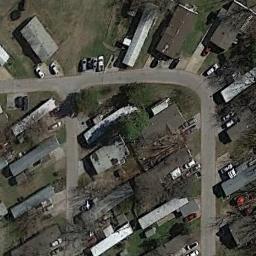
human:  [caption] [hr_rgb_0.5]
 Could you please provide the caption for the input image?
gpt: The mobile home park is on the grass next to the road .

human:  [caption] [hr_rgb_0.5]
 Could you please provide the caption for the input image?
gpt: Many buildings of different shapes and sizes are in mobile home parks .

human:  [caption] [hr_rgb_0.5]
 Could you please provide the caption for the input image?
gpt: Here are four rows of white mobile homes .

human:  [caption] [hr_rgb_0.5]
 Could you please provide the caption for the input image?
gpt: The mobile home park has some mobile homes of different sizes on the grass and some roads go through the mobile home park .

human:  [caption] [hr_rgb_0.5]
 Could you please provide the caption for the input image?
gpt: There are some buildings and withered trees in the mobile home park .